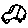
Label: car